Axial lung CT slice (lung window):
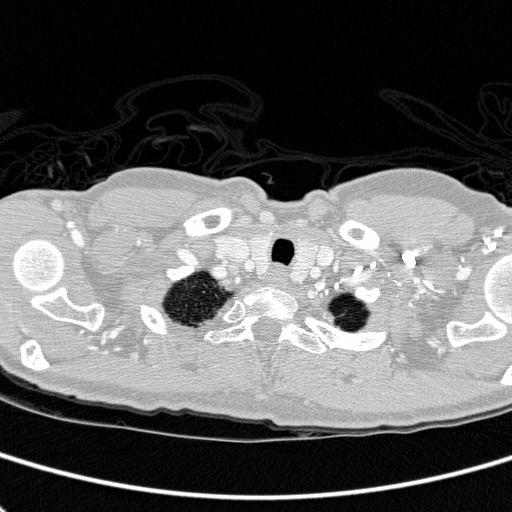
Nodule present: no